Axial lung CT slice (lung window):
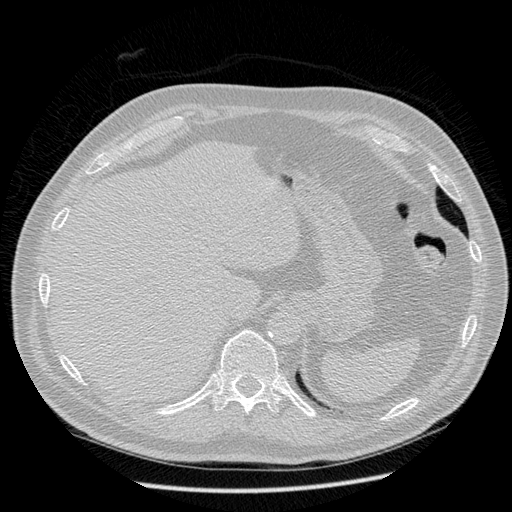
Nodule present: no